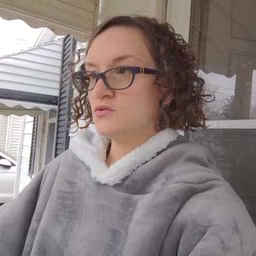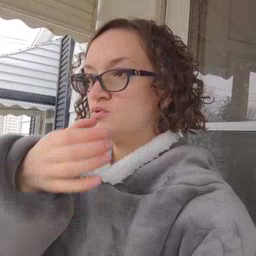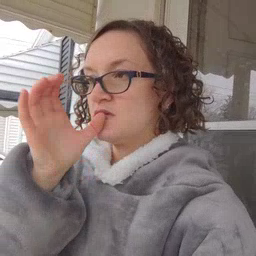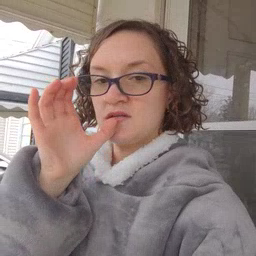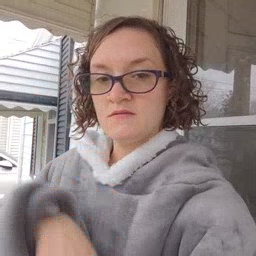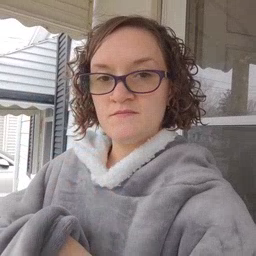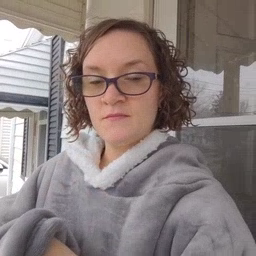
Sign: drink